Aerial crown-view tile of a tropical tree (Barro Colorado Island, Panama), acquired 20250818:
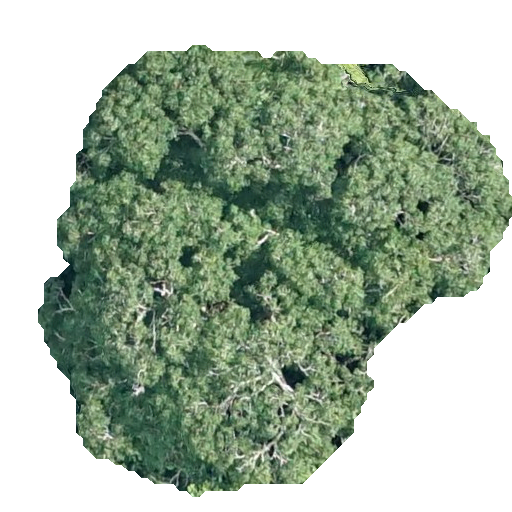
Species: Handroanthus guayacan
GBIF accepted scientific name: Handroanthus guayacan
Crown area: 214.79 m²